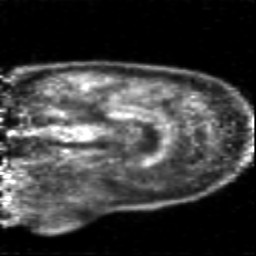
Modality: PET
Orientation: sagittal
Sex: male
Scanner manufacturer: siemens